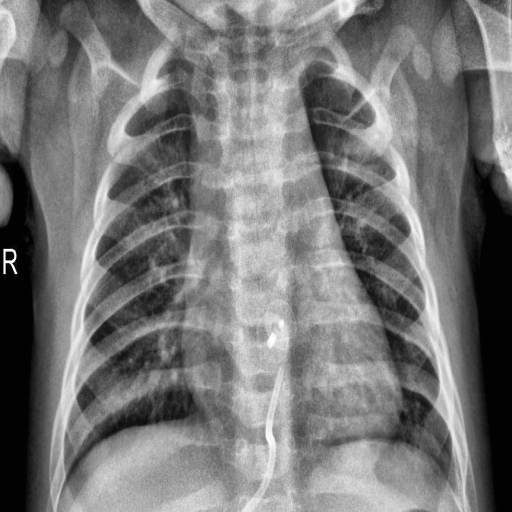
Finding: PNEUMONIA